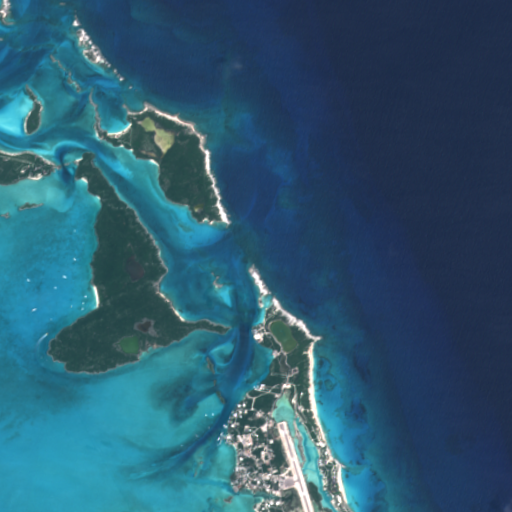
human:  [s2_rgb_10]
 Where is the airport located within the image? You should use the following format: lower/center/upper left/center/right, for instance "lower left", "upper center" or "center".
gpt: The airport is located in the lower center of the image.
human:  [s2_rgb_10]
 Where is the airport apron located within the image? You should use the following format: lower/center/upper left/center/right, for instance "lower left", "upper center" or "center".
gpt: The airport apron is located in the lower center of the image.
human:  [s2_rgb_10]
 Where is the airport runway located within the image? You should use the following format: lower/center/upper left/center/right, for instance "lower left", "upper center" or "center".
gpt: The airport runway is located in the lower center of the image.
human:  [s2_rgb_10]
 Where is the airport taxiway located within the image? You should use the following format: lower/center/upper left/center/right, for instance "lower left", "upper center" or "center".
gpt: The airport taxiway is located in the lower center of the image.
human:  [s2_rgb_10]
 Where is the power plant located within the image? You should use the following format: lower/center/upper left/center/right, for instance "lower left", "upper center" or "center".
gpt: There is no power plant in the image.